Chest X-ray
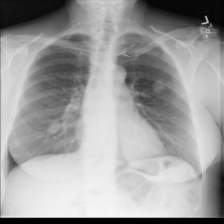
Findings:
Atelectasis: negative
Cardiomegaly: negative
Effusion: negative
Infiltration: negative
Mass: positive
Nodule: positive
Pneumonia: negative
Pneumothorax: negative
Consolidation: negative
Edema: negative
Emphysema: negative
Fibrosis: negative
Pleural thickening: negative
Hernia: negative